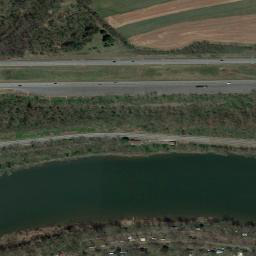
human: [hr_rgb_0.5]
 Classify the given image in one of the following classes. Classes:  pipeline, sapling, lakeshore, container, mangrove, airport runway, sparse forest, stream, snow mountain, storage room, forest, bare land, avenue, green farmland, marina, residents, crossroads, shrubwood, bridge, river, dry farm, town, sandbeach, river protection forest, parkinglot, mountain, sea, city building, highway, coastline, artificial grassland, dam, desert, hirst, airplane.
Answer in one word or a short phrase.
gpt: river